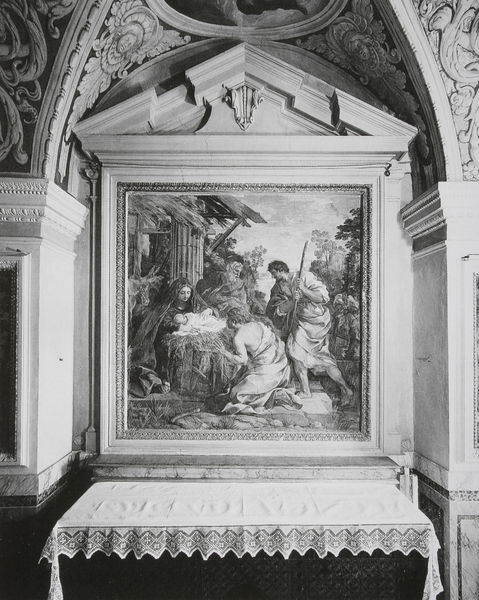
Titel: Altar der Kapelle der Villa Sacchetti-Chigi
Künstler: Pietro da Cortona
Standort: Castelfusano
Institution: Villa Sacchetti-Chigi
Schlagwörter: gemälde, himmel, umhang, weiß, bäume, dreieck, frauen, landschaft, menschen, grau, hell, hintergrund, licht, männer, schwarz, stroh, säule, säulen, tisch, dach, tuch, muster, ornament, versammlung, architektur, barock, bibel, rahmen, spitze, bild, tischdecke, tischtuch, hütte, kirche, stickerei, stoff, decke, kind, klassizismus, spitzen, esel, rund, kanneliert, rahmung, bogen, italien, giebel, baby, detail, floral, ornamente, wandgemälde, foto, fotografie, photographie, wei, nische, gewölbe, jungfrau, schwarz weiss, scharz, altar, photo, fries, dreiecksgiebel, gedeckt, spitzbogen, christus, jesus, jesus christus, antik, christlich, knieend, religiös, kapelle, stall, könige, ereignis, fresko, bild im bild, hirtenstab, textil, ornamentik, maria, anbetung, christen, fotographie, hirte, hirten, schrein, quadrat, sakral, eierstab, grat, altarbild, sakralbau, josef, joseph, grabmal, aufsatz, geburt, krippe, weihnachten, astragal, kyma, perlstab, tympanon, säulenordnung, ordnung, dreieckgiebel, verdachung, heilige familie, jesuskind, sakralarchitektur, fotgrafie, retabel, seitenkapelle, gebrochen, geburt christi, antependium, bildrahmen, christuskind, altardecke, profiliert, bethlehem, betlehem, epiphanie, knieender, sprenggiebel, altartuch, altarblatt, maria und josef, anbetung der hirten, gesprengter giebel, dreiecksgiebelg, eibel, immaculata, kilrche, köppelarbeit, sprenggiebelg, chrstius